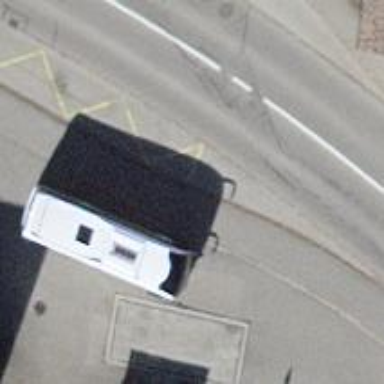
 serving as platform for public transportation."